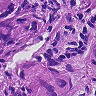
Metastatic tissue present: yes